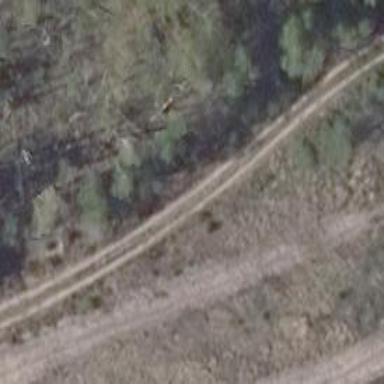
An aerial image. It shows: Sandy track with grade 4 tracktype.